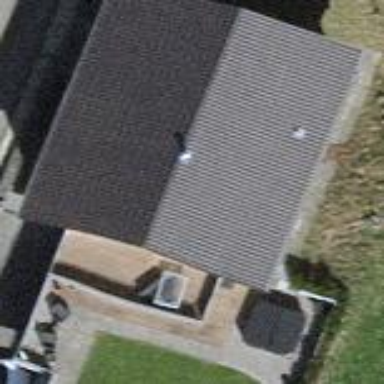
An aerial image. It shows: Building with tiled roof.